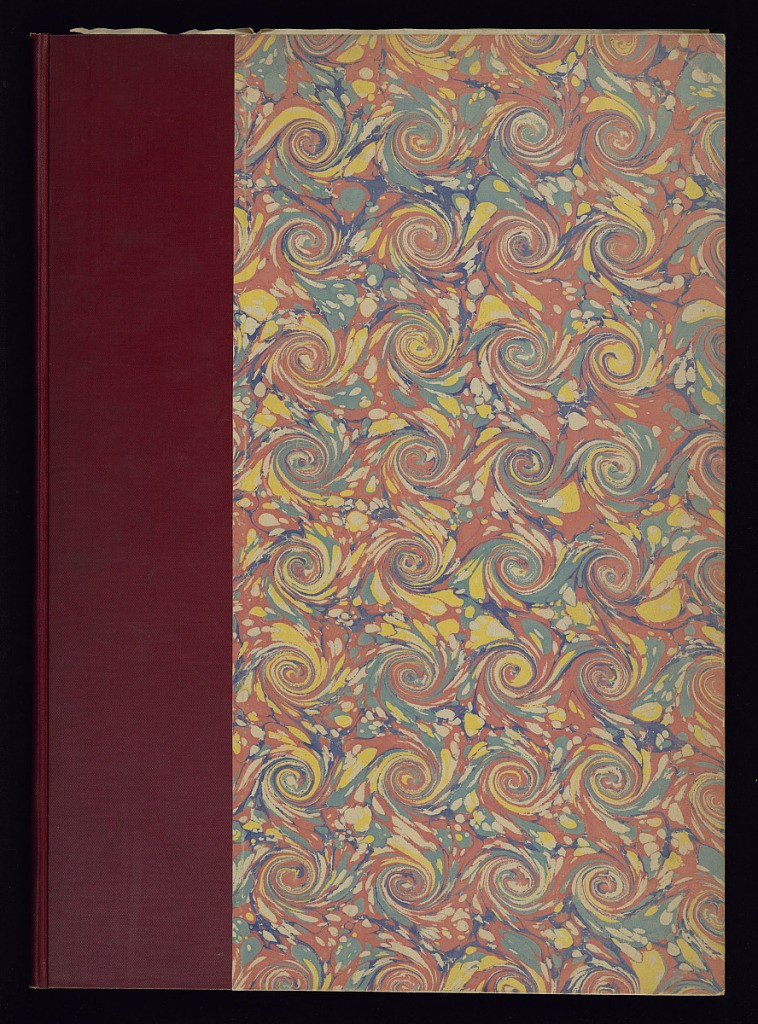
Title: Album of Exterior Door Designs
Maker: Jean Mansart de Jouy, French, 1705 - 1783
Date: mid- 18th–late 18th century
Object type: Album
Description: Album of exterior door designs decorated with rococo ornament and motifs. Some of the designs appear multiple times but with slight variations to the plates, in terms of finish and titles. Copies of the series were published by J.F. Chereau, signed by Le Canu inv. and Daumont exc. (1760-90) instead of Mansart and Charpentier. At least one of the plates in this album have had the signatures taken out.